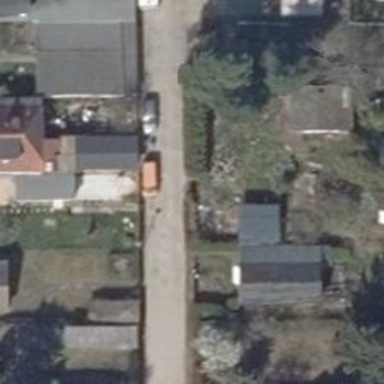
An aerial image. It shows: Residential road with compacted surface.